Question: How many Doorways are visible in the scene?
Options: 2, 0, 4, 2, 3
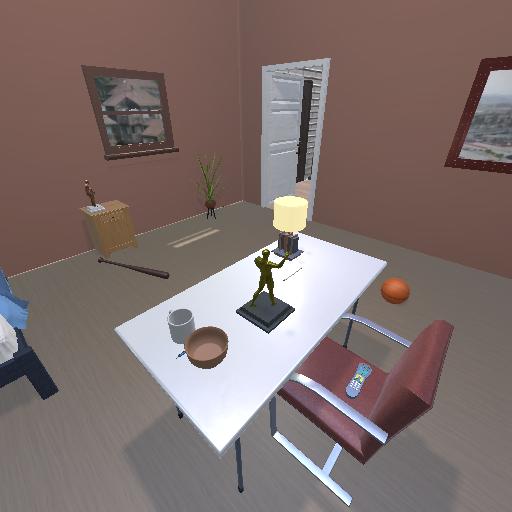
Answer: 2